Interaction volume radius: 10 \u00c5
Interaction volume height: 25 \u00c5
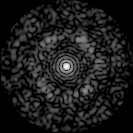
Disorder parameter: 0.7895